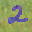
Label: 2